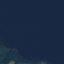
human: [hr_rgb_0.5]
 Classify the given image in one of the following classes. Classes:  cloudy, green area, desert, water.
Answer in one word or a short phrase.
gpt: water